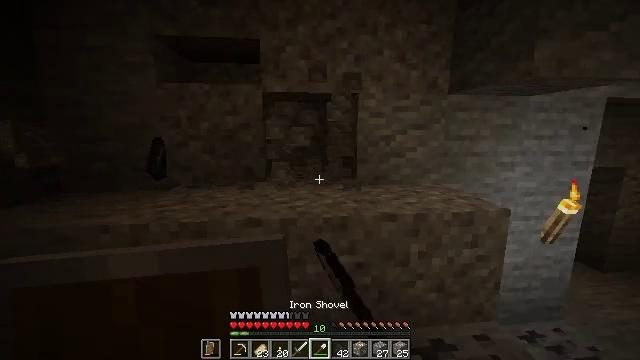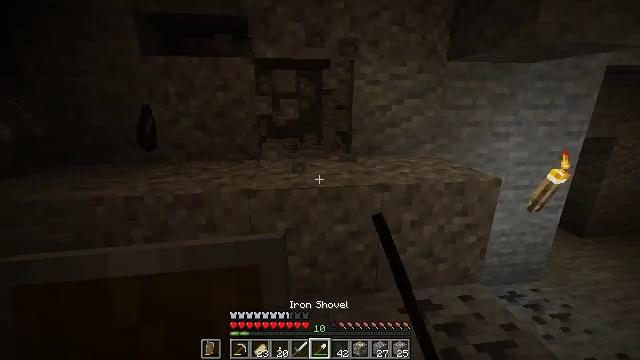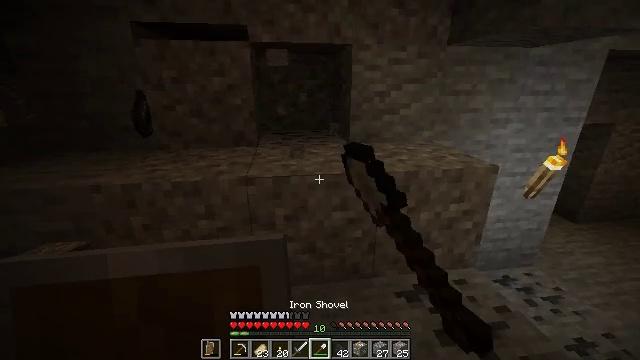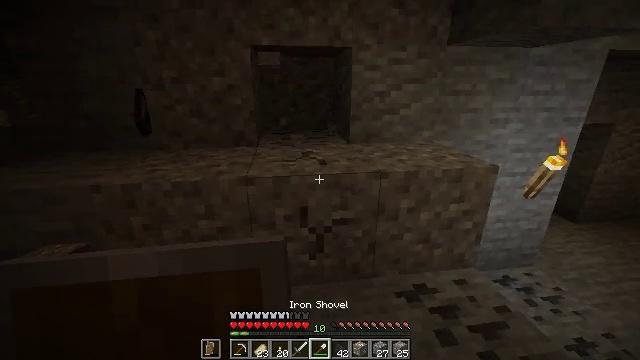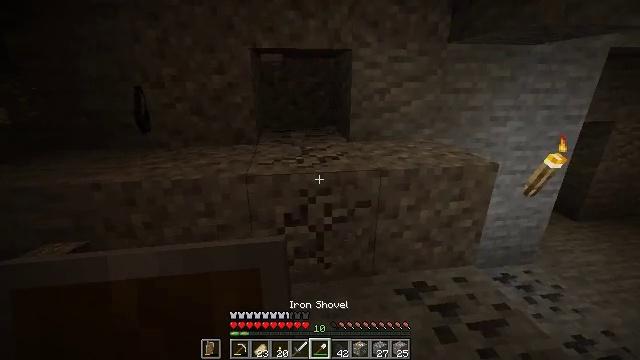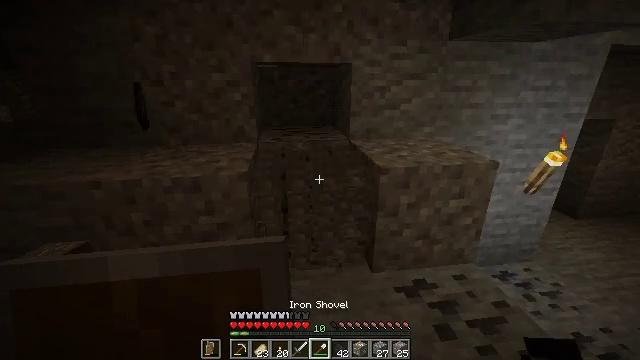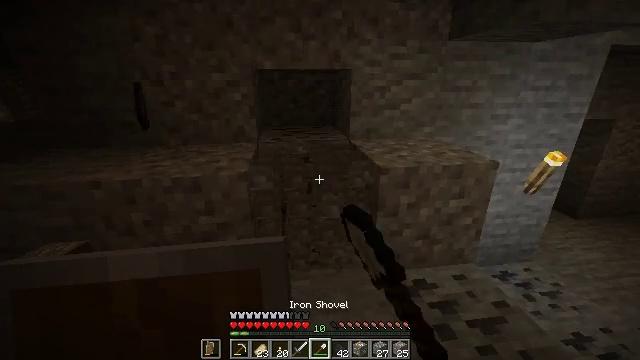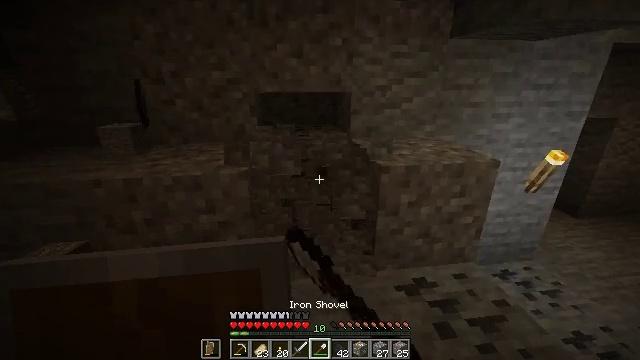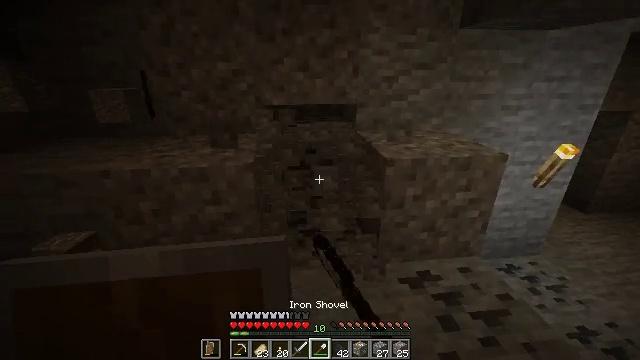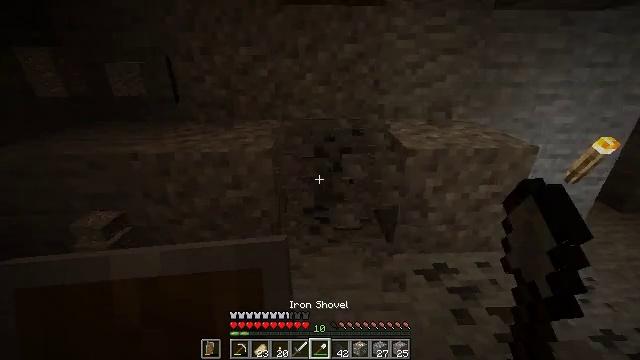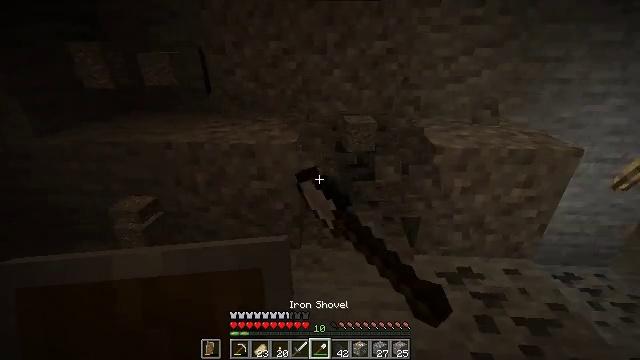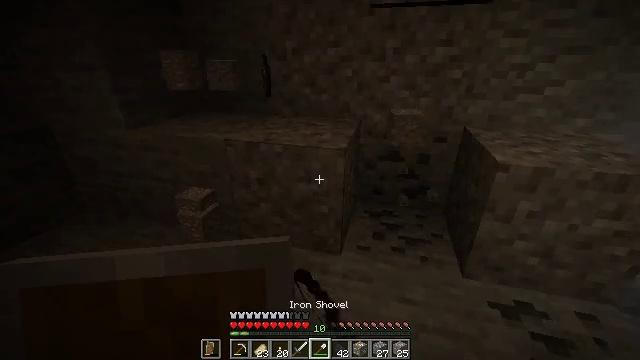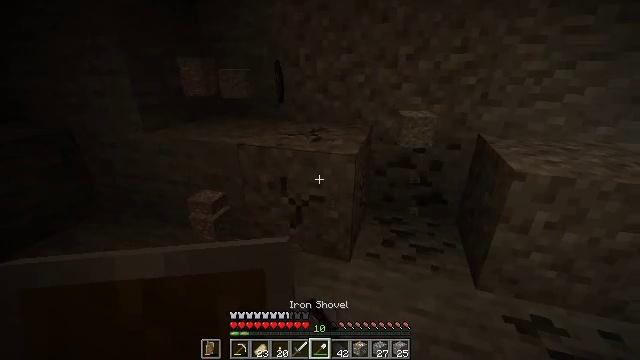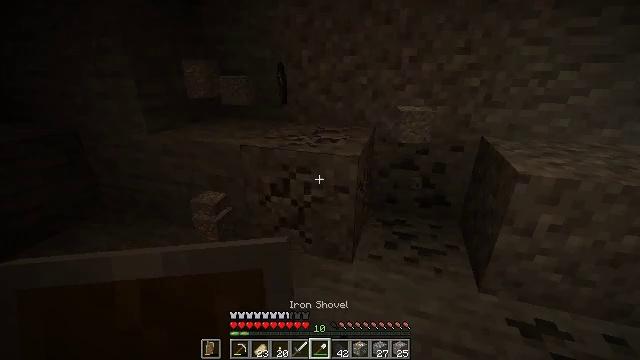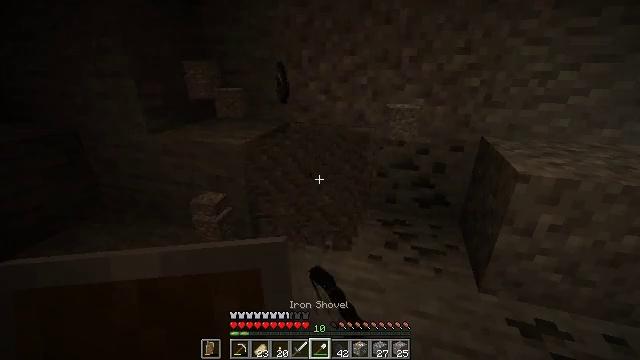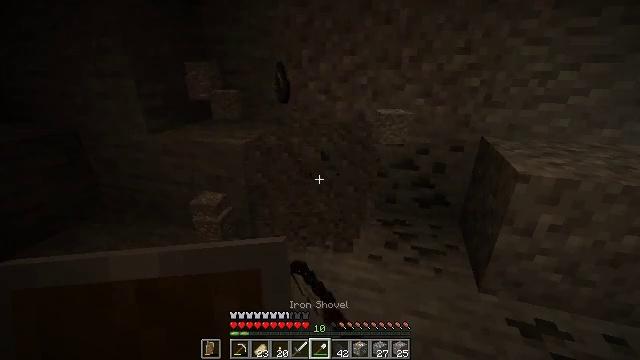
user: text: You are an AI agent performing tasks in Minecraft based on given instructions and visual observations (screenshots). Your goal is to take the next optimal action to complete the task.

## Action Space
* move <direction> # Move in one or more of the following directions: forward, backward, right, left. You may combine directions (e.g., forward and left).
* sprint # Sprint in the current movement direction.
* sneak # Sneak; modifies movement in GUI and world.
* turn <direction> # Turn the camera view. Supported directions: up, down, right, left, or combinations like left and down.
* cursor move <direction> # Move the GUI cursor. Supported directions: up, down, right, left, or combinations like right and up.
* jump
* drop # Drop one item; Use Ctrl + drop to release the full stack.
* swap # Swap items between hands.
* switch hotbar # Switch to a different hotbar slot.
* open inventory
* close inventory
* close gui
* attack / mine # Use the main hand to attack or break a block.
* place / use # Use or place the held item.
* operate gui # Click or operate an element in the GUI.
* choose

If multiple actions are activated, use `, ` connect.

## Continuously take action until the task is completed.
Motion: motion action
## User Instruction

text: Gather gravel by digging.
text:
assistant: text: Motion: turn right and down, attack / mine
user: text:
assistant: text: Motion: turn down, attack / mine
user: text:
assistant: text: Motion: attack / mine
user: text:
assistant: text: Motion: attack / mine
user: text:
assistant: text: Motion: attack / mine
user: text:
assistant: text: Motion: attack / mine
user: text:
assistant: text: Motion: attack / mine
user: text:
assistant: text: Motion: turn left and down, attack / mine
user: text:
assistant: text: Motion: turn left and down, attack / mine
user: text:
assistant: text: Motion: turn left and down, attack / mine
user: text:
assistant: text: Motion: turn left and up, attack / mine
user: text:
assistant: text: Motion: turn left and up, attack / mine
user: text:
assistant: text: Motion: attack / mine
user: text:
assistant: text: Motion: attack / mine
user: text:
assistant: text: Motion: attack / mine
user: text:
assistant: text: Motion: attack / mine
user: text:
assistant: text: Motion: turn up, attack / mine
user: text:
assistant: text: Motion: turn right and up, attack / mine
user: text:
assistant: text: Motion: turn right and up, attack / mine
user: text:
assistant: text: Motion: turn right and up, attack / mine
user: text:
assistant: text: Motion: turn up, attack / mine
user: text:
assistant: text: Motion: turn up, attack / mine
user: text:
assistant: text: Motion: attack / mine
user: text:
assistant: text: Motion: attack / mine
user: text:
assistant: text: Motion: attack / mine
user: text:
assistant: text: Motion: attack / mine
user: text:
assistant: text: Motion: attack / mine
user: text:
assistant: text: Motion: attack / mine
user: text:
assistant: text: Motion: attack / mine
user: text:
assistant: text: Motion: attack / mine